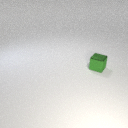
small green metal cube